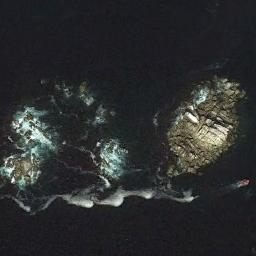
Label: island